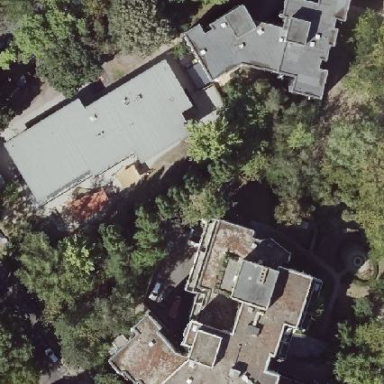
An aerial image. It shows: Kindergarten building.